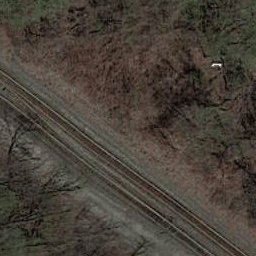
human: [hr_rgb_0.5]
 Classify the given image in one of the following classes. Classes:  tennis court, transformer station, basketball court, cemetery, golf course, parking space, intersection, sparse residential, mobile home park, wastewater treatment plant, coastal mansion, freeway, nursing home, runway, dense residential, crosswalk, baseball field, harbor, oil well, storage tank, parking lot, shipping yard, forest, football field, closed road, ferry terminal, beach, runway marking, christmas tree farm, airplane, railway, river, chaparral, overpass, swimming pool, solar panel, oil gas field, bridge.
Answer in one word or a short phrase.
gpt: railway